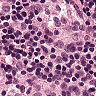
Metastatic tissue present: no